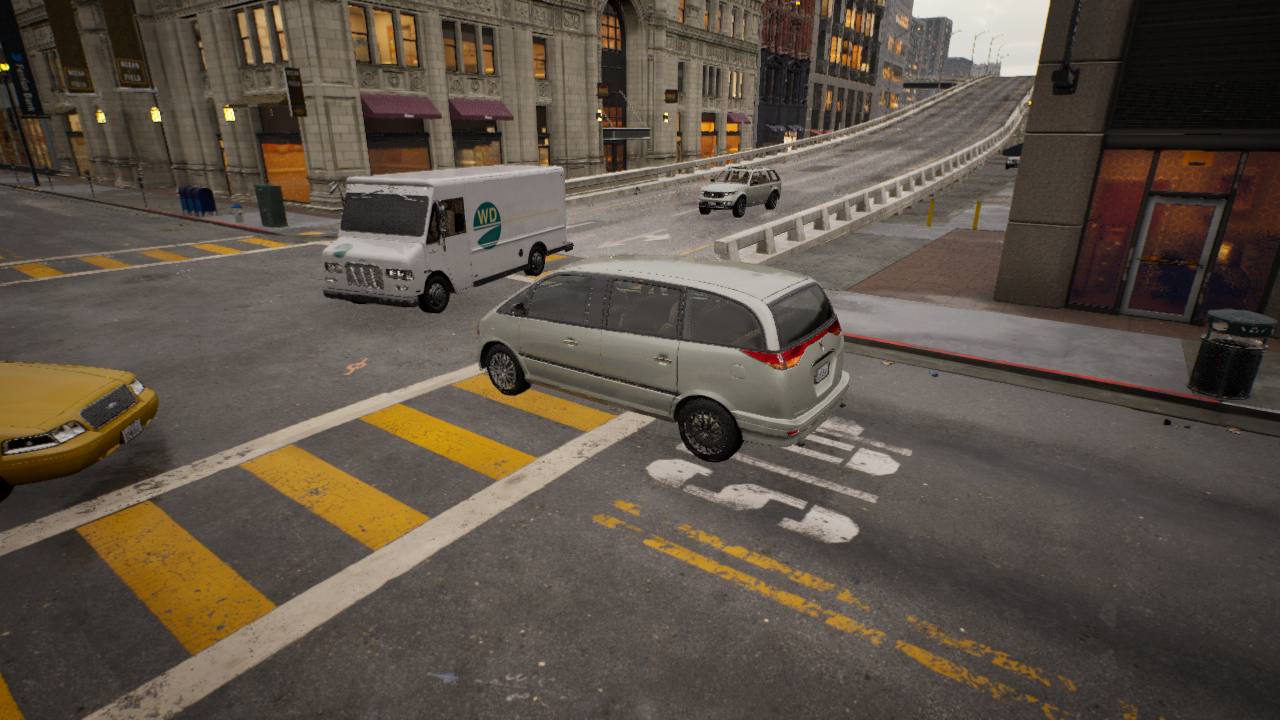
Venue: residential
Lighting: golden hour
Vehicle rig: minivan